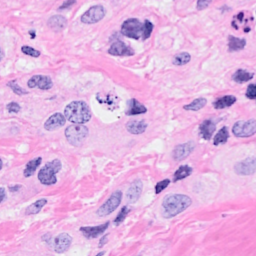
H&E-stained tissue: Breast